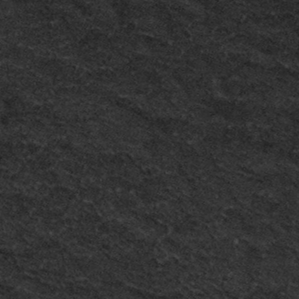
Label: frost